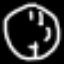
Label: clock